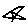
Label: star